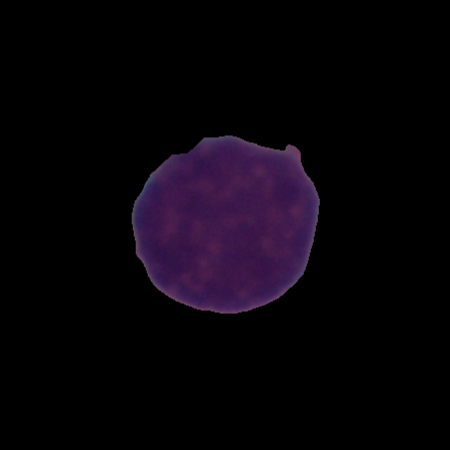
Label: healthy